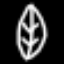
Label: leaf